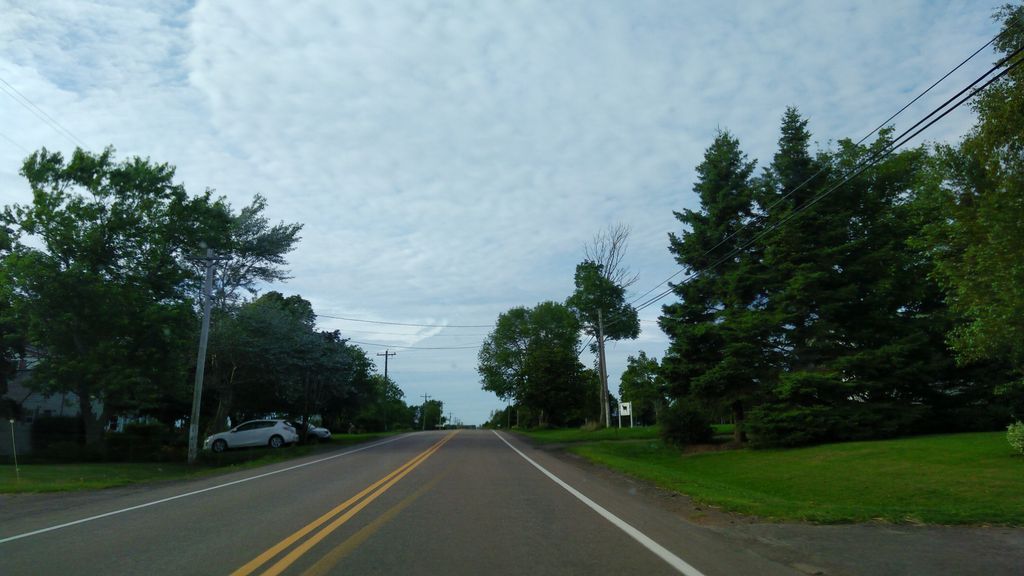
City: charlottetown